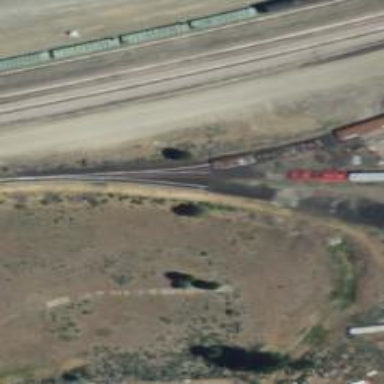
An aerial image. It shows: Preserved railway yard with rails.